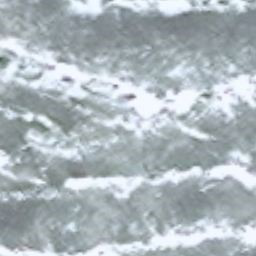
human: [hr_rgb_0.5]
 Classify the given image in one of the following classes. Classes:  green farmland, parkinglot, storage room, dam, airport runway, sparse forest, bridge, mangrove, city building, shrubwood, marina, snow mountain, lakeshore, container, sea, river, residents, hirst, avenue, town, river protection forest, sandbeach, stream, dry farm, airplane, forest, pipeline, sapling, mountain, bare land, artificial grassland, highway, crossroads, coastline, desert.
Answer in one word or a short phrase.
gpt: snow mountain